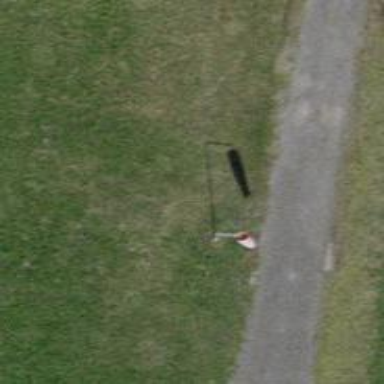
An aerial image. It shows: Windsock at the airport.